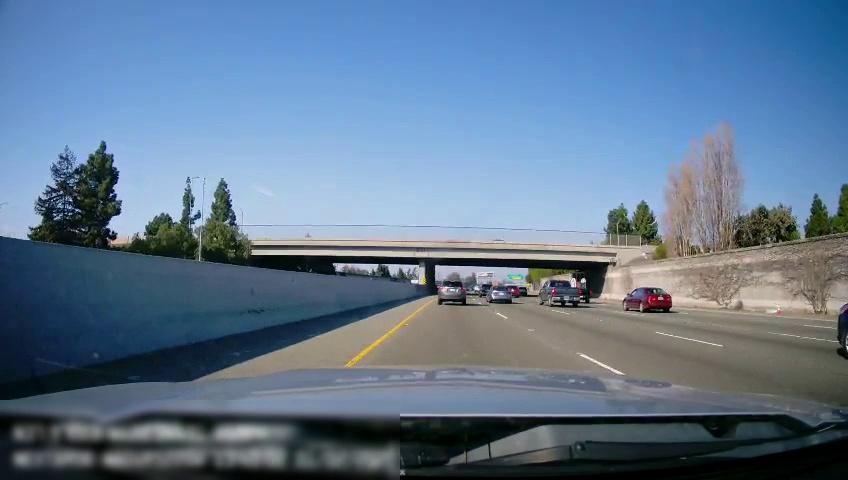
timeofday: Day
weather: Sunny
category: Drivable Space
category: Vehicles | Car
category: Vehicles | Car
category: Vehicles | Truck
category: Vehicles | SUV
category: Vehicles | Truck
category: Vehicles | SUV
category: Vehicles | SUV
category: Vehicles | Car
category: Vehicles | SUV
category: Lanes | Alternate Lane
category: Lanes | Alternate Lane
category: Lanes | Alternate Lane
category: Lanes | Alternate Lane
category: Lanes | Current Lane
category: Lanes | Current Lane
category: Traffic | Signs
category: Traffic | Signs